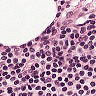
Metastatic tissue present: no